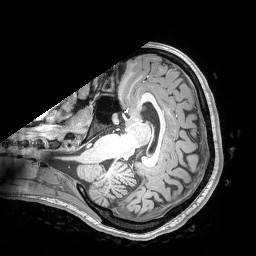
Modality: T1w
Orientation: axial
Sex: female